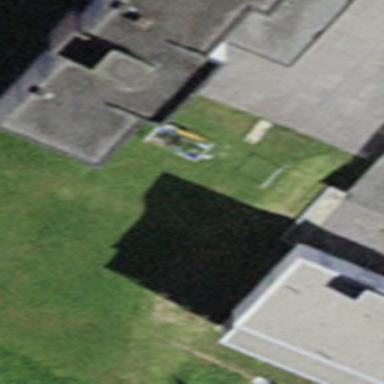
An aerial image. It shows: Flat-roofed building.